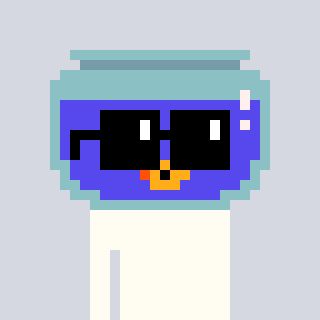
a pixel art character with square black sunglasses, a goldfish-shaped head and a slimegreen-colored body on a cool background